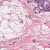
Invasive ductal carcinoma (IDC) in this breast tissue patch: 0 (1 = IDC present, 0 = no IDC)